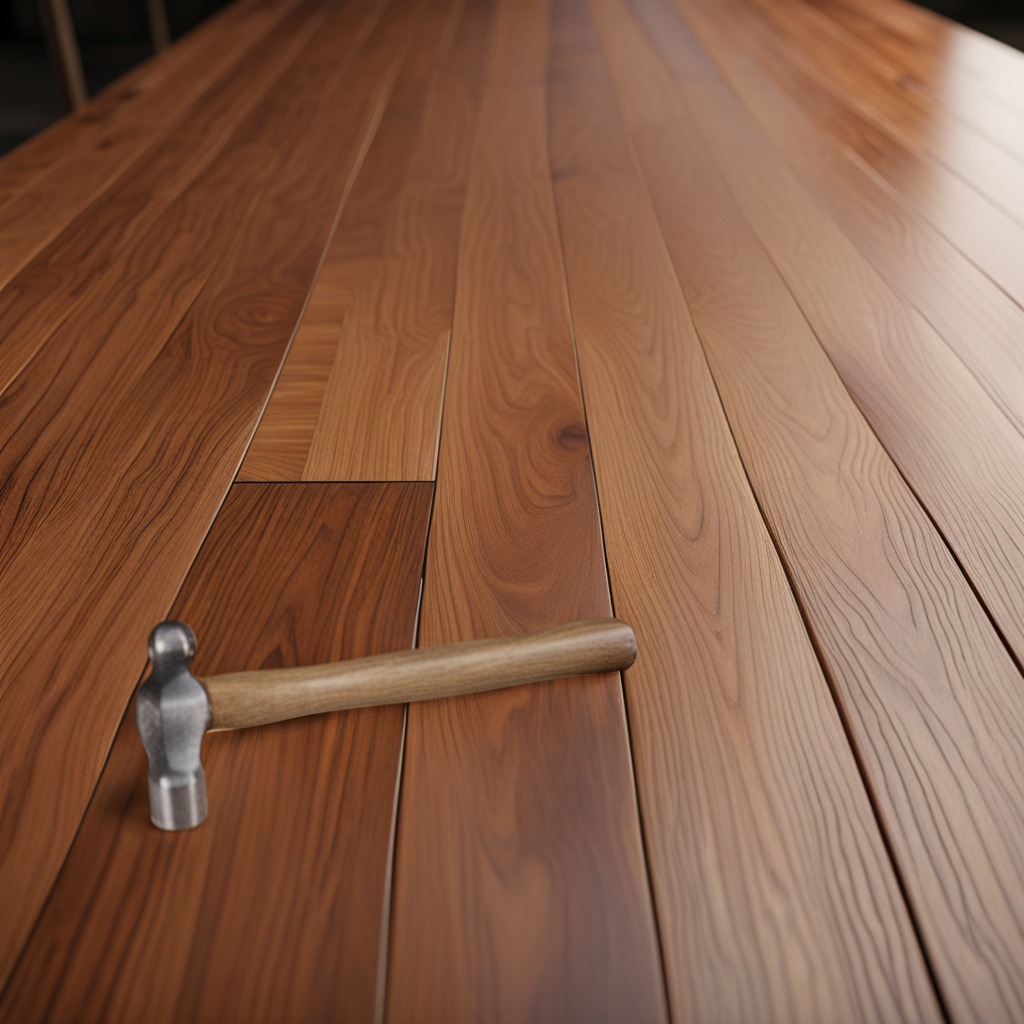
A hammer is lying on the wooden table in a carpentry studio.